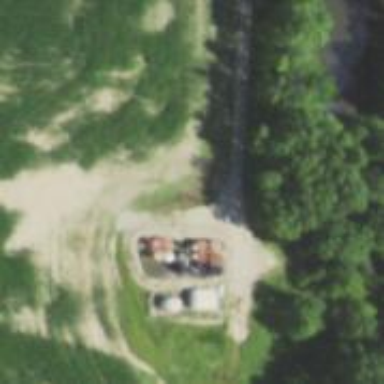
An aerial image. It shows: Storage tank with man-made structure.